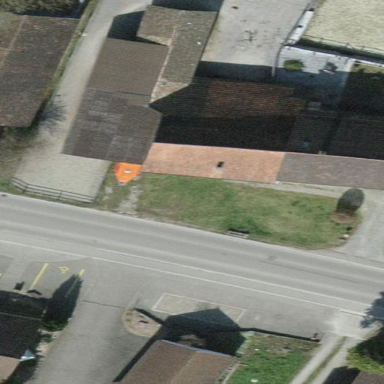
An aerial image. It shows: Detached building with gabled roof.